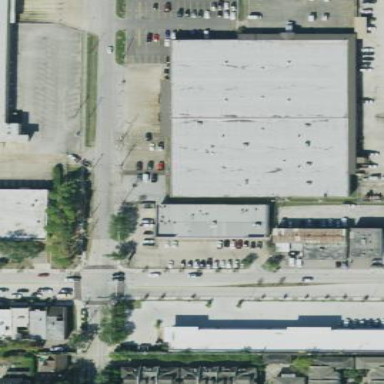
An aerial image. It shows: Building that serves as post office.